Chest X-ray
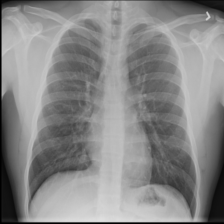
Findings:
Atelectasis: negative
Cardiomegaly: negative
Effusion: negative
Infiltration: positive
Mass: negative
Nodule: negative
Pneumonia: negative
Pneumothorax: negative
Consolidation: negative
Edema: negative
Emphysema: negative
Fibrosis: negative
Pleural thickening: negative
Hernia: negative